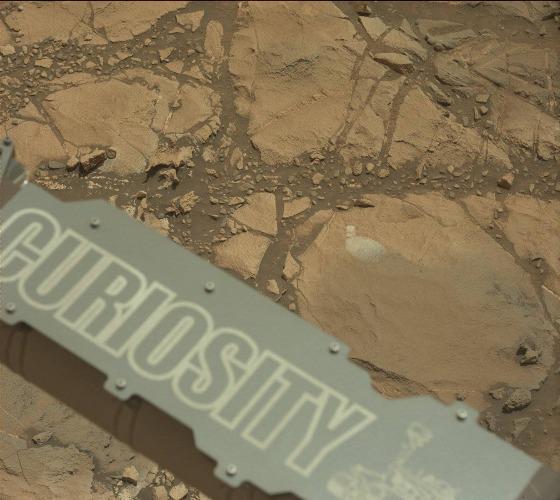
Terrain classes present: Background, Bedrock, Gravel / Sand / Soil, Rock, Shadow